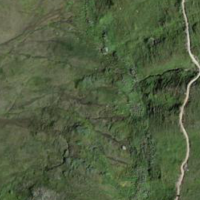
EUNIS habitat code: 26
Species observed at this site:
Rhododendron ferrugineum